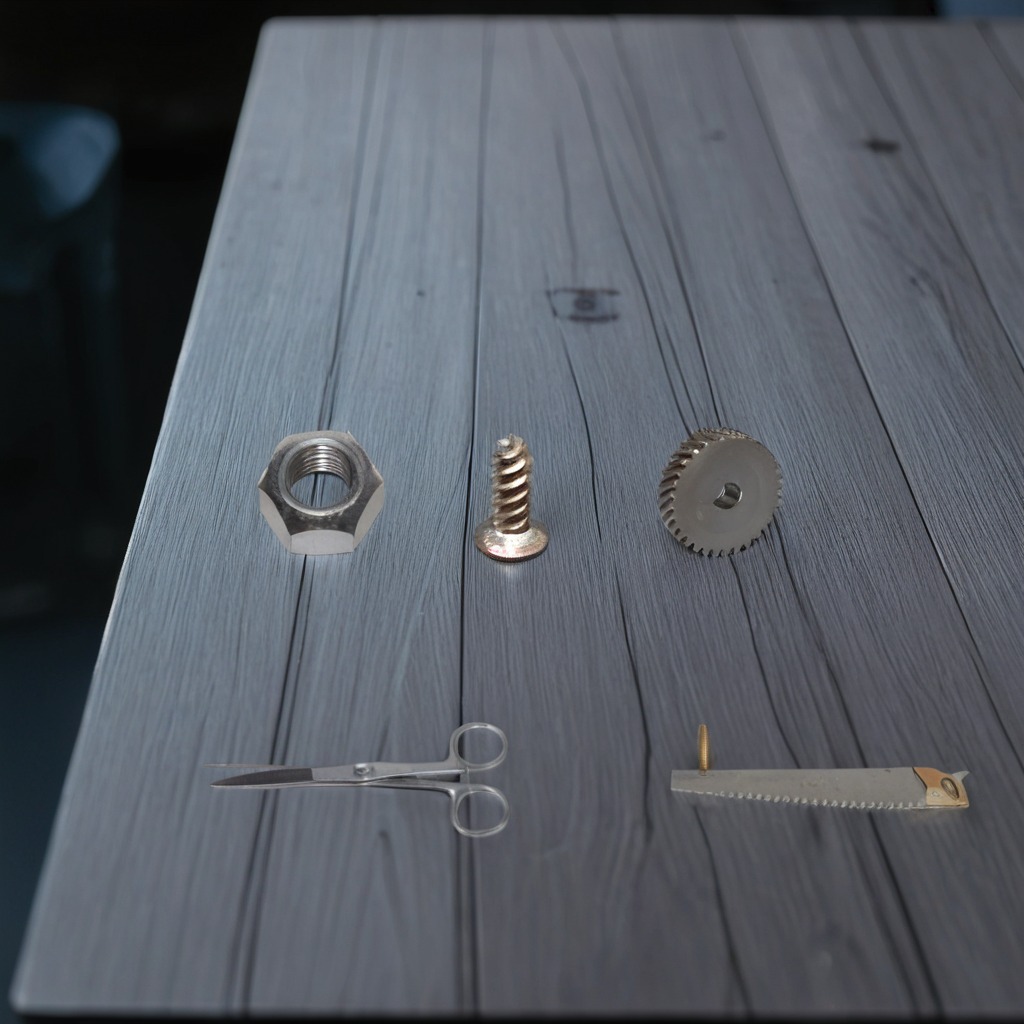
A steel gear with teeth, a metal machine screw, a handheld metal saw, a metal nut, and a pair of scissors are lying on the table.